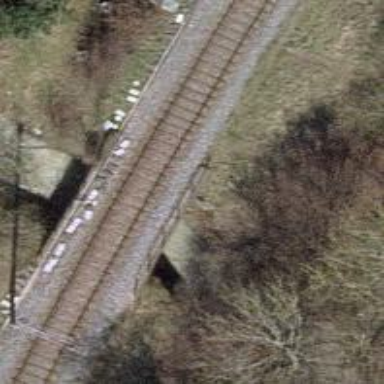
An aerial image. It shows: Railway bridge with electrified contact line. There is one track on the bridge.